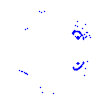
Particle: proton